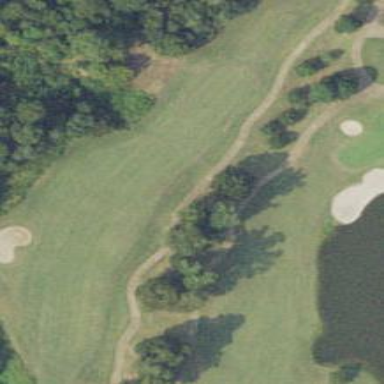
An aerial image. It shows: Rough grassy area used for golf.